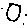
Label: sun